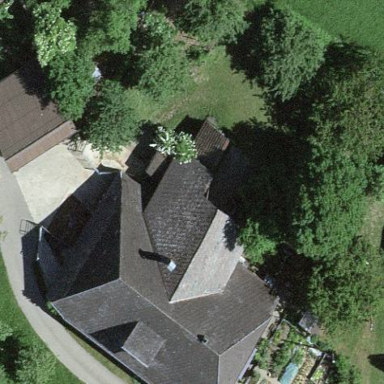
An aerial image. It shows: Farm building.